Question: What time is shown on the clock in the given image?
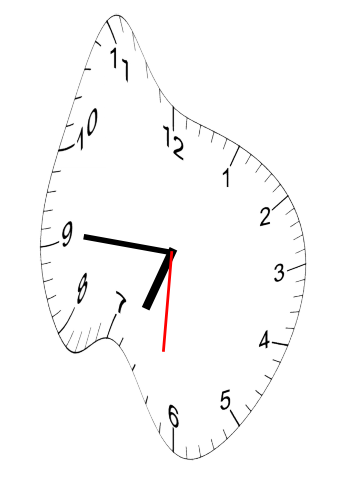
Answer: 06:45:31